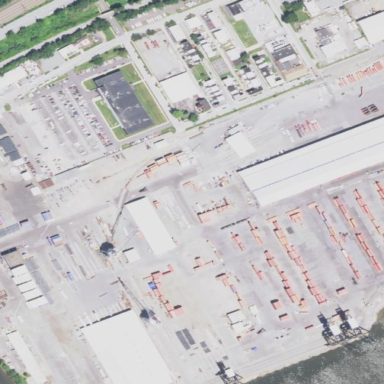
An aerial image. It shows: Industrial area designated as port.